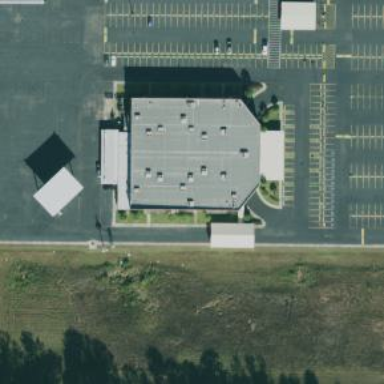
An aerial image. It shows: Building.